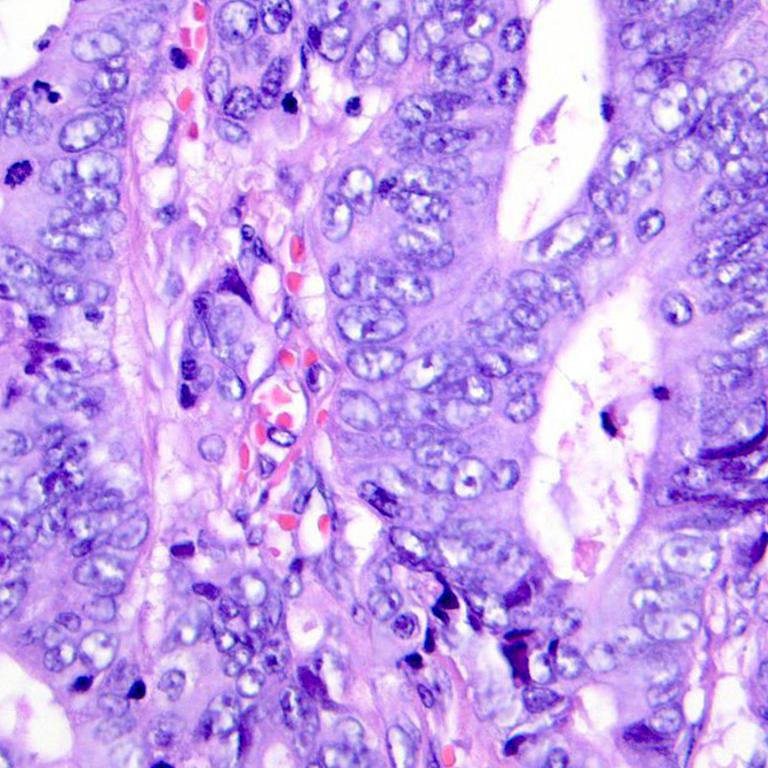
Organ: colon
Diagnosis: adenocarcinomas